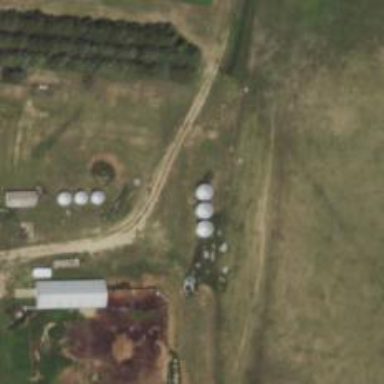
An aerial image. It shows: Silo.